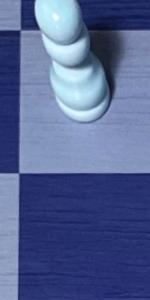
Label: Empty